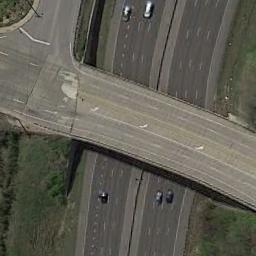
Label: overpass